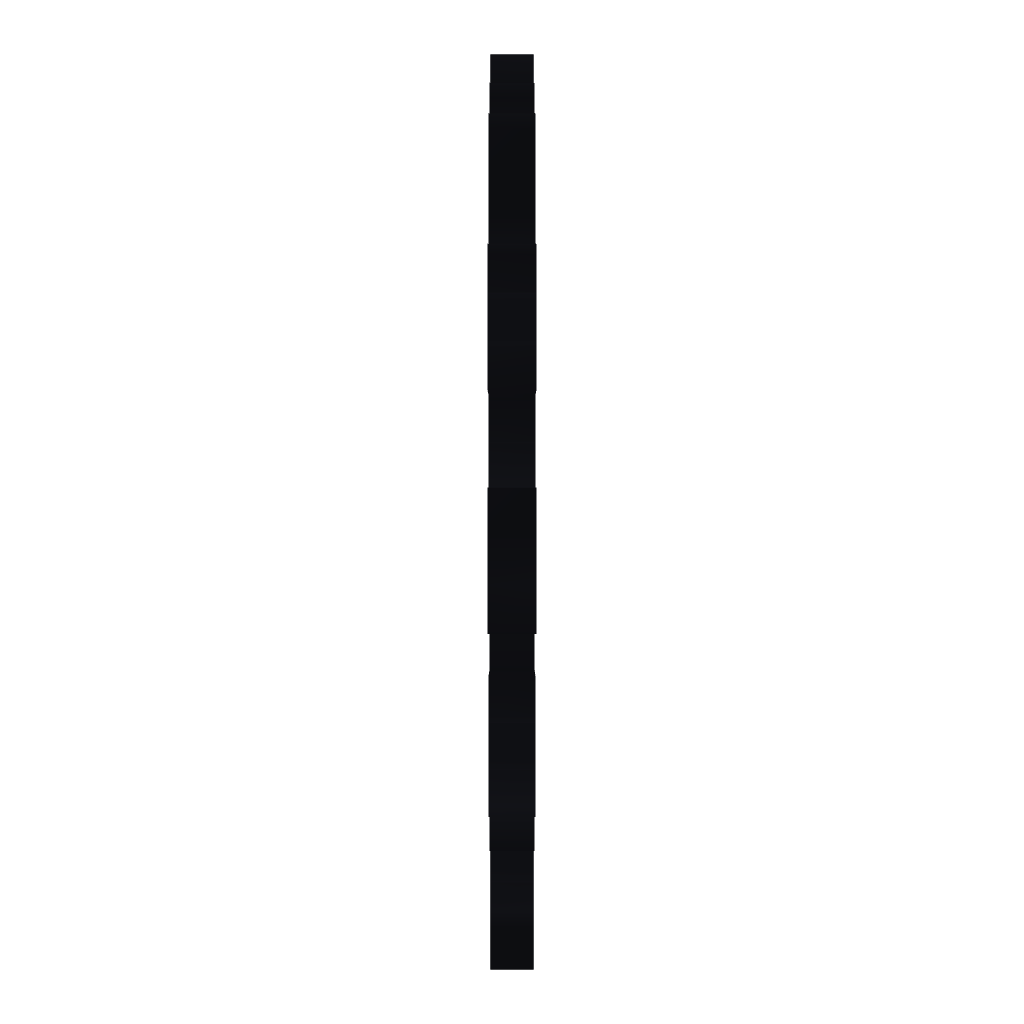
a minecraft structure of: Toon Zoidberg